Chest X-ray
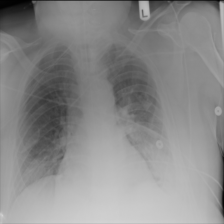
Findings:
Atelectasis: positive
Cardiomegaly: negative
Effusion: negative
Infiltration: positive
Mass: negative
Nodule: negative
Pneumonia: negative
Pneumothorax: negative
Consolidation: negative
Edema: negative
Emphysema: negative
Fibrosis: negative
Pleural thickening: negative
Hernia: negative